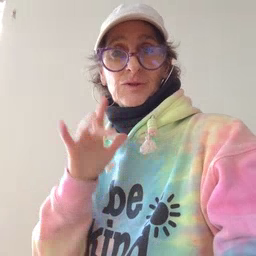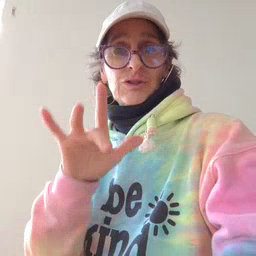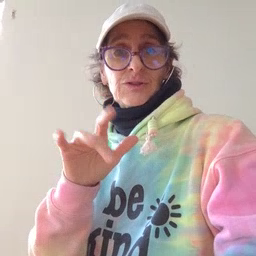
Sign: touch